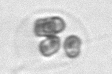
Label: Phaeocystis